Question: To internationalize&localize my Visual C# 2010 Express project I created 'Resources.resx' and 'Resources.fr.resx' containing key-value strings:

When I press 'Rebuild', two DLLs get created:
'''
obj/Debug/tempPE/Properties.Resources.Designer.cs.dll
obj/Debug/tempPE/Properties.Resources.fr.Designer.cs.dll
'''
Why in this odd location?
Should I embed those in my installer?
No other Resources DLL are generated anywhere so I have no choice, but it is scary to ship files coming from a "tempPE" folder...
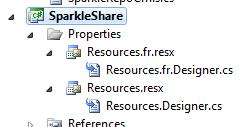
Answer: Remove Resource.fr.Designer.cs file. It should not be there. Resource.Designed.cs is enough.